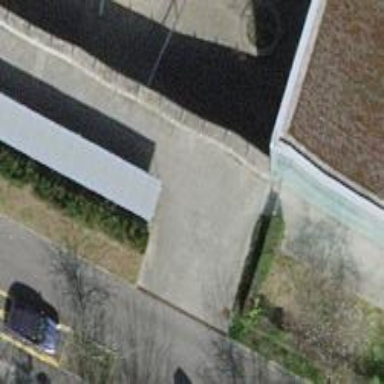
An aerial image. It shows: Bicycle parking area with wall loops.